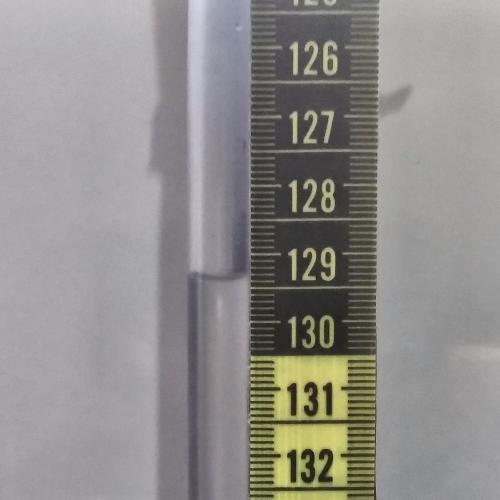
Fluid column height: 129.3 cm